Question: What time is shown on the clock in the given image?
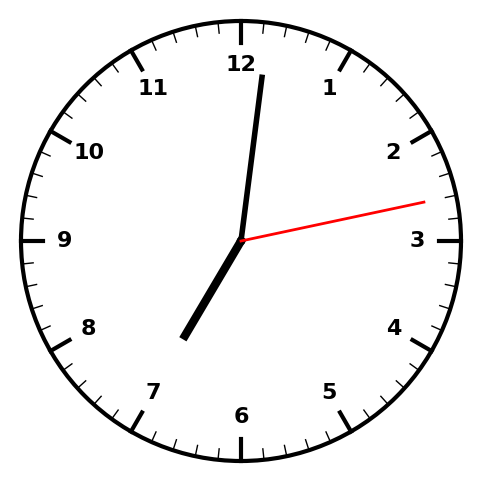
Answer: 07:01:13